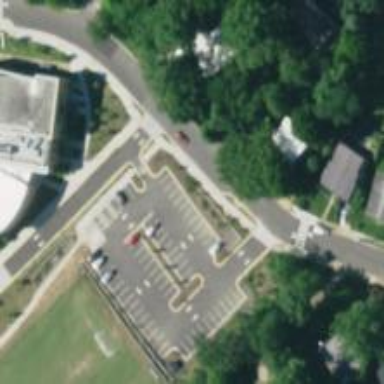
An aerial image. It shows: Parking area with asphalt surface.